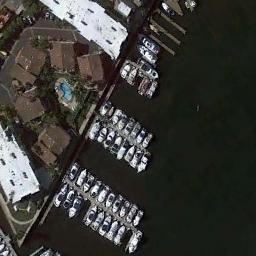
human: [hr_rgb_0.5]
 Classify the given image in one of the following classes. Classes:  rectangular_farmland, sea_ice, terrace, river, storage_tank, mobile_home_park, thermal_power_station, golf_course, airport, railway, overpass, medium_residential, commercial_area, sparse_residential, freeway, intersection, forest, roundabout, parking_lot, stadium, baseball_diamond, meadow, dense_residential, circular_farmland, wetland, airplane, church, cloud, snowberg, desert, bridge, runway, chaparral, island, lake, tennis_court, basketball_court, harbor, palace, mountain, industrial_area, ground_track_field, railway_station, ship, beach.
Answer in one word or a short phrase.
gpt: harbor